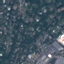
Land use / land cover: Residential